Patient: sex M, age 22
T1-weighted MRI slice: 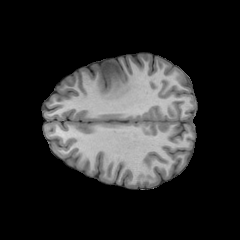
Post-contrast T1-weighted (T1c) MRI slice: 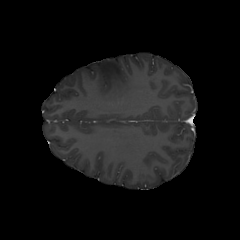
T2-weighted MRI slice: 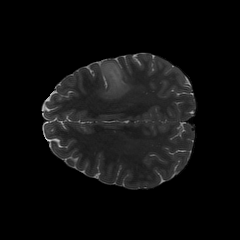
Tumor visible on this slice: yes
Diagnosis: Astrocytoma, IDH-mutant
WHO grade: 2